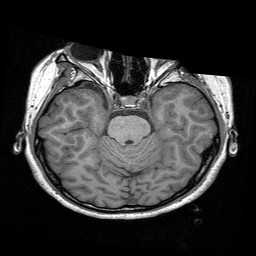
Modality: T1w
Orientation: coronal